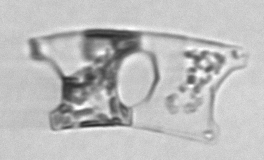
Label: Eucampia